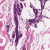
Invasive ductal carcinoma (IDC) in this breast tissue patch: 0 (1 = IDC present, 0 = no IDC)